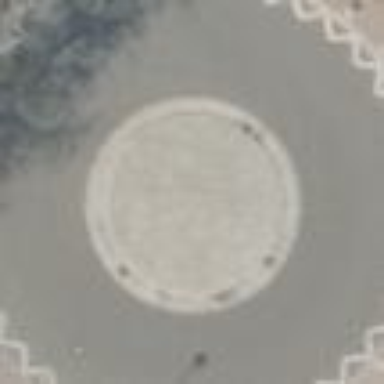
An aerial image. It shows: Roundabout on residential road.